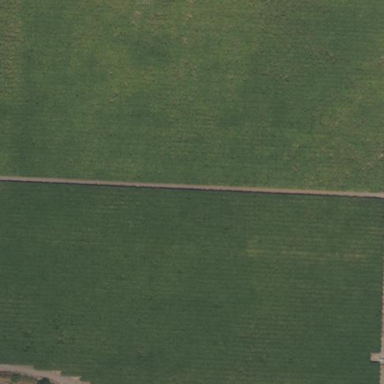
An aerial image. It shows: Beautiful vineyard in the countryside.